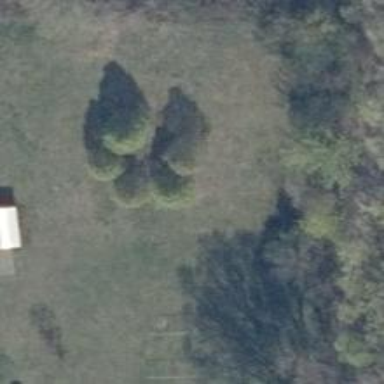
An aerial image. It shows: Beautiful tree in nature.